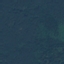
Land use / land cover: Forest